Interaction volume radius: 10 \u00c5
Interaction volume height: 50 \u00c5
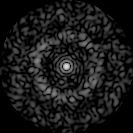
Disorder parameter: 0.8155